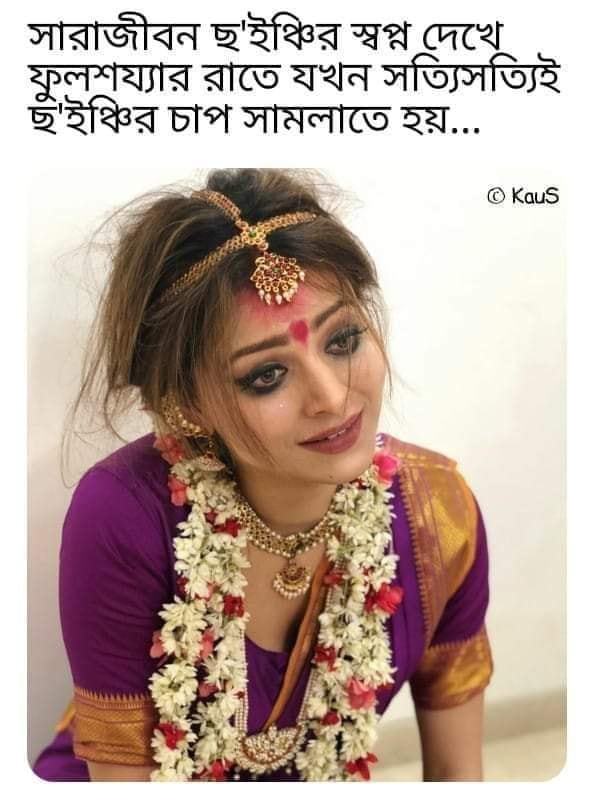
Caption: সারাজীবন ছ'ইঞ্চির স্বপ্ন দেখে ফুলশয্যার রাতে যখন সত্যিসত্যিই ছ'ইঞ্চির চাপ সামলাতে হয় ...
Label: hate